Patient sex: F
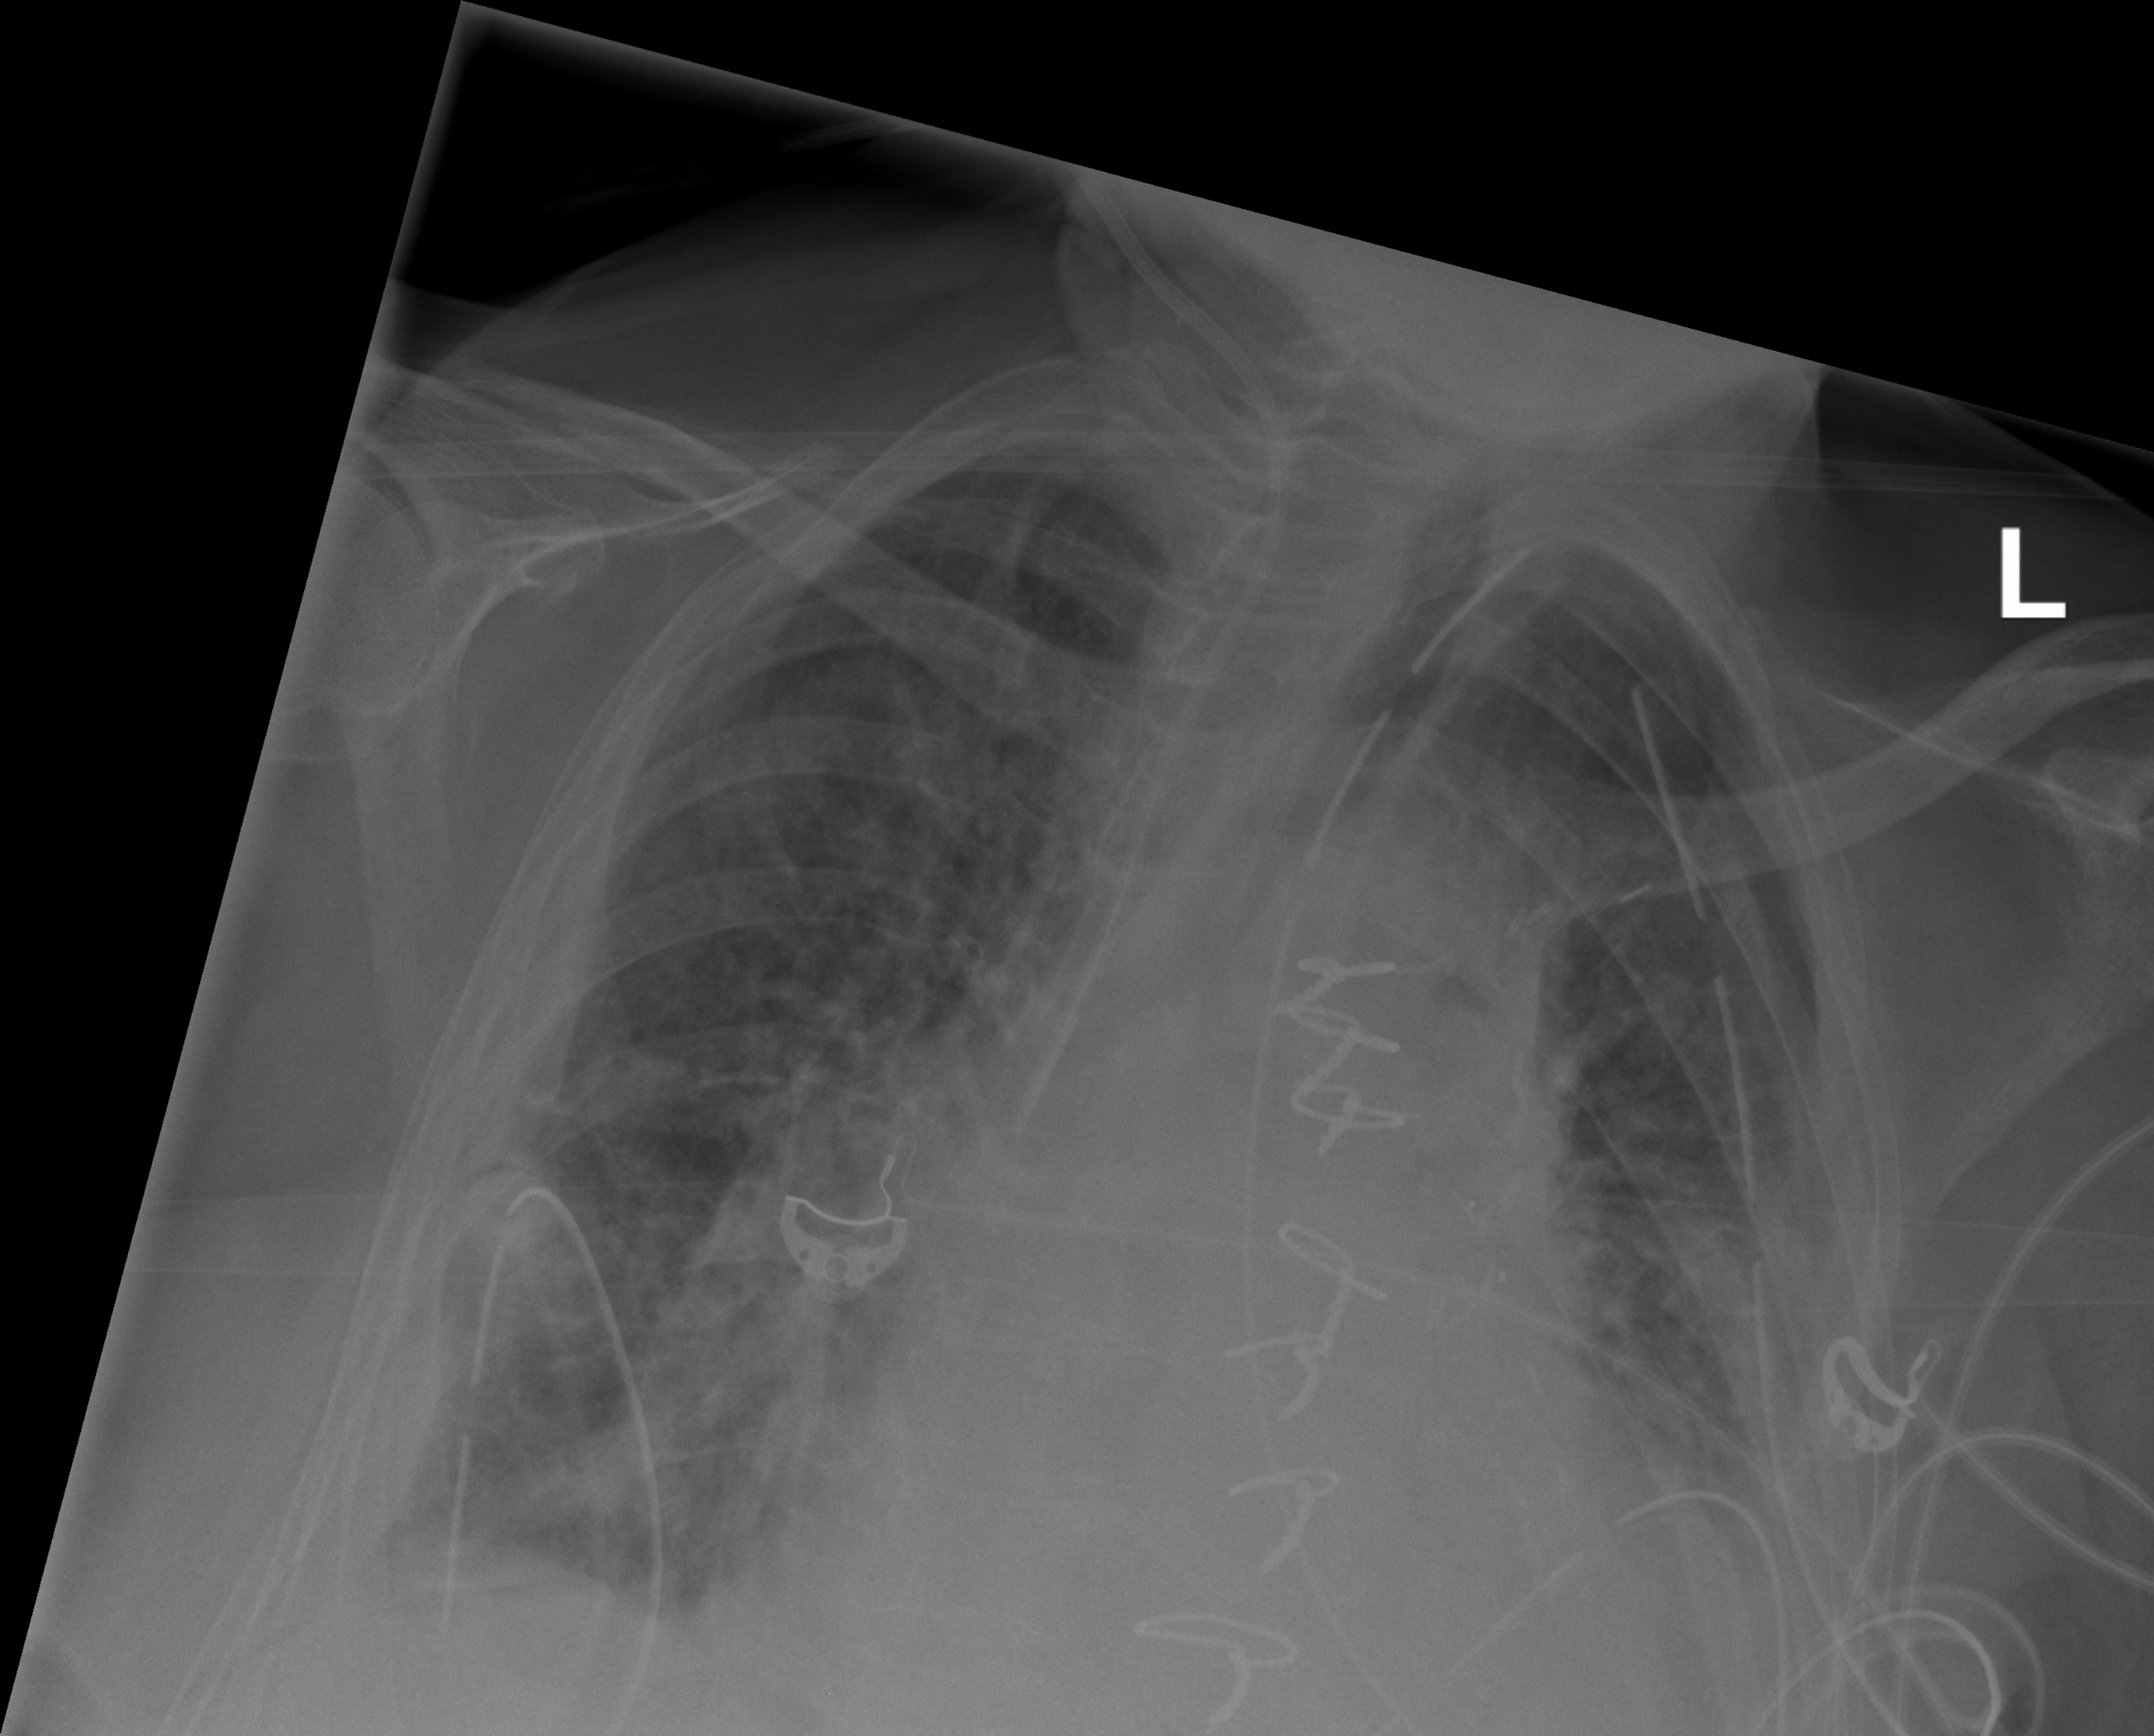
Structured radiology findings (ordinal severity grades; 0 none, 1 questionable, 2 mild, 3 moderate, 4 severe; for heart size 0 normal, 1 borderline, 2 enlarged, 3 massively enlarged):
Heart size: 2
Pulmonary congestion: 2
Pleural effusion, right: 3
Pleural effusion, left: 3
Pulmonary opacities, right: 2
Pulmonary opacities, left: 2
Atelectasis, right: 3
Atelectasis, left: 3